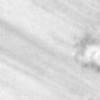
Label: change